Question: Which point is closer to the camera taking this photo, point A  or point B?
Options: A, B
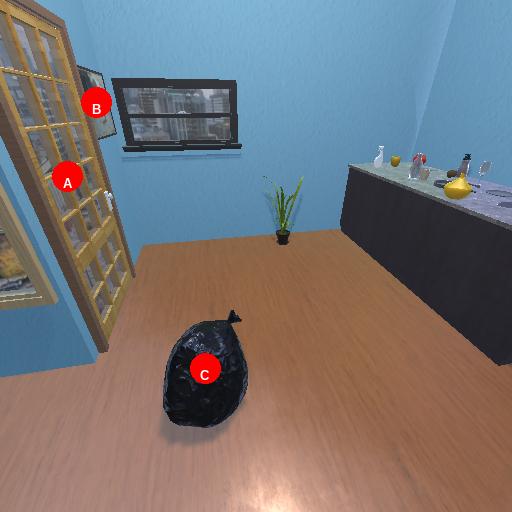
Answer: A